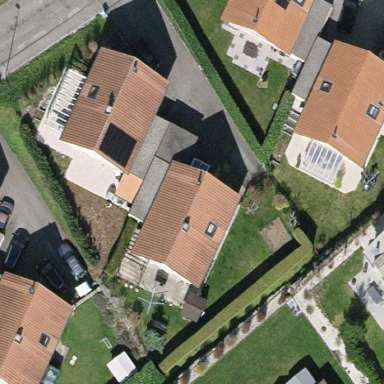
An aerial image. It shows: Residential building.